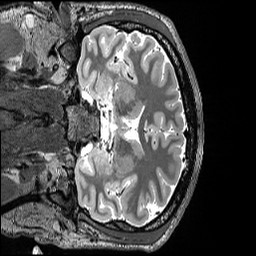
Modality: T2w
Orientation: coronal
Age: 22
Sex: male
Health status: healthy
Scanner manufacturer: siemens
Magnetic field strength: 3 T
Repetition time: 3.2 s
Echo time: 0.563 s